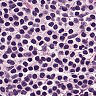
Metastatic tissue present: no